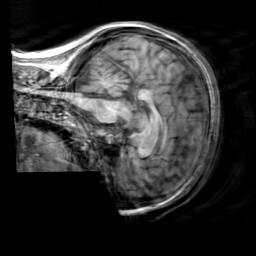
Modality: T1w
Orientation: sagittal
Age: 23
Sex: female
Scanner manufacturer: siemens
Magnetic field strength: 3 T
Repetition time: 2.3 s
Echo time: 0.00303 s